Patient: sex F, age 71
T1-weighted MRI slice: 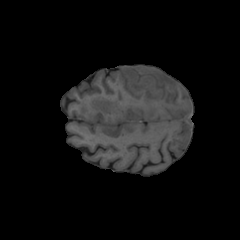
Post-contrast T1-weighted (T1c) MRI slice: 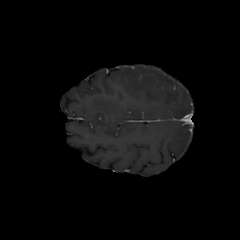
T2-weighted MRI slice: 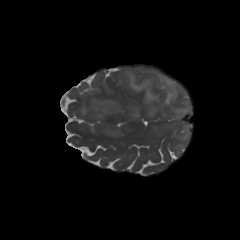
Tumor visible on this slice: yes
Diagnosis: Glioblastoma, IDH-wildtype
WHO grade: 4